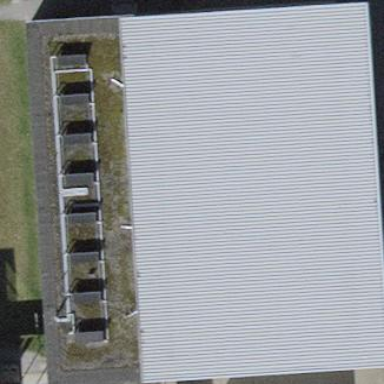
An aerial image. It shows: School building.